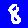
Digit: 8